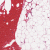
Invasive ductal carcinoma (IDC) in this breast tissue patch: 0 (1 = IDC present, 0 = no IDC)